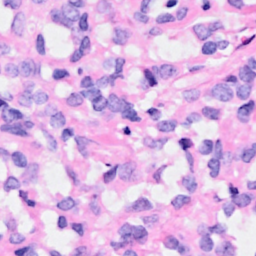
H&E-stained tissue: Breast